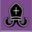
Piece: bB